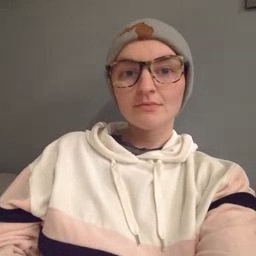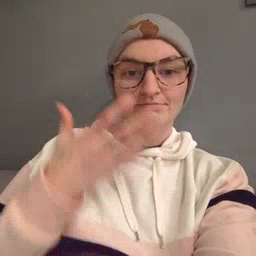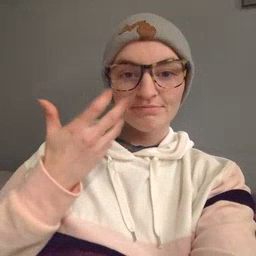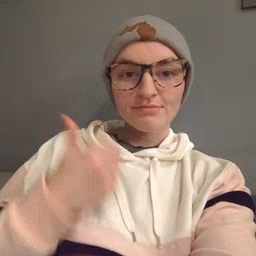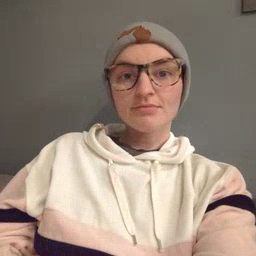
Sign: tiger